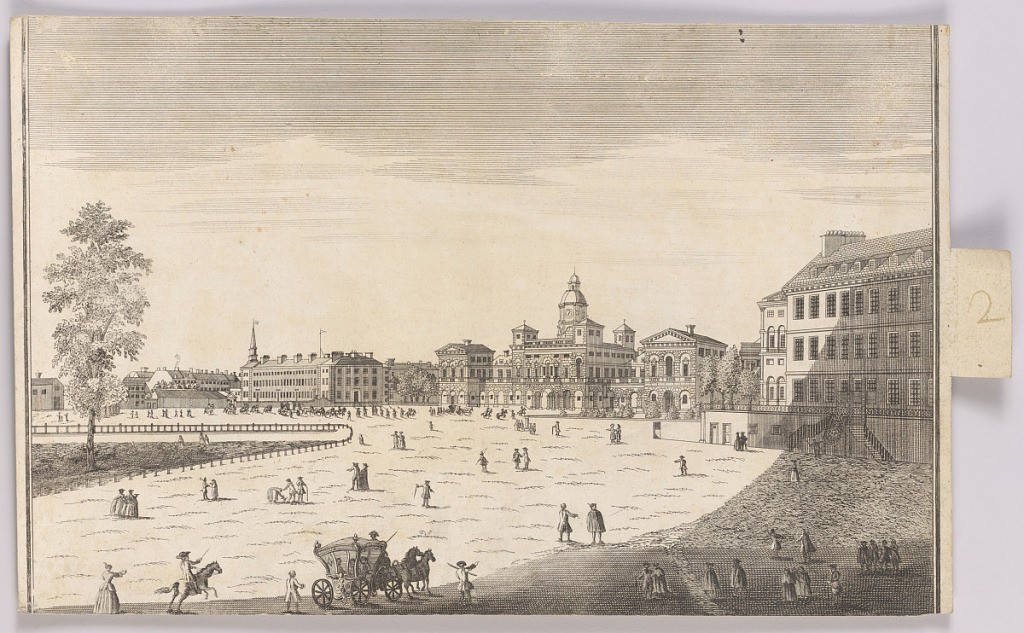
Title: Peep-Show Print
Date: mid-18th century
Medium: Engraving and brush and wash on paper
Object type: Print
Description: Peep-show print